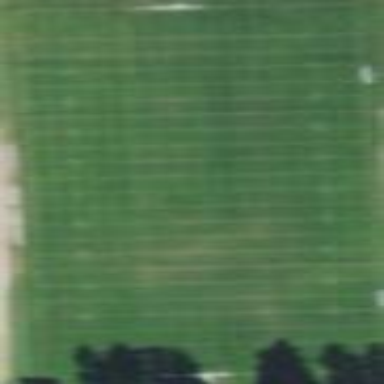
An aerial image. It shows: American football pitch.